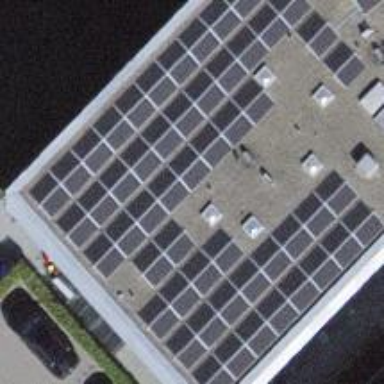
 consisting of solar photovoltaic panels."